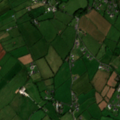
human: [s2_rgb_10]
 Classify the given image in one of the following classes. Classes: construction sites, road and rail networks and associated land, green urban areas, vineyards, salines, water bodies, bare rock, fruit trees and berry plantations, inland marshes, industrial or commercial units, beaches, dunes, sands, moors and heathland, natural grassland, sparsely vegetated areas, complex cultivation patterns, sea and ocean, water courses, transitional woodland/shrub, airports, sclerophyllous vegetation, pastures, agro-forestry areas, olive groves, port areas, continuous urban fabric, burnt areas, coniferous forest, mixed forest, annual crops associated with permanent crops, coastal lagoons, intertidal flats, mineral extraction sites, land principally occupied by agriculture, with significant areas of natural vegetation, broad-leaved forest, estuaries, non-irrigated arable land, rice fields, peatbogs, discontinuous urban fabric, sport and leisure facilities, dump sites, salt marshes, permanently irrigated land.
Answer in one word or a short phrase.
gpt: discontinuous urban fabric, pastures